Question: It is required to place a number of queens so that there is a queen in each row and column. Find the number of different placements of queens that satisfy the constraint that queens cannot attack each other. At the same time, the newly placed queen cannot be eaten by the existing knight, but there is no need to consider whether the knight will be attacked by the queen.
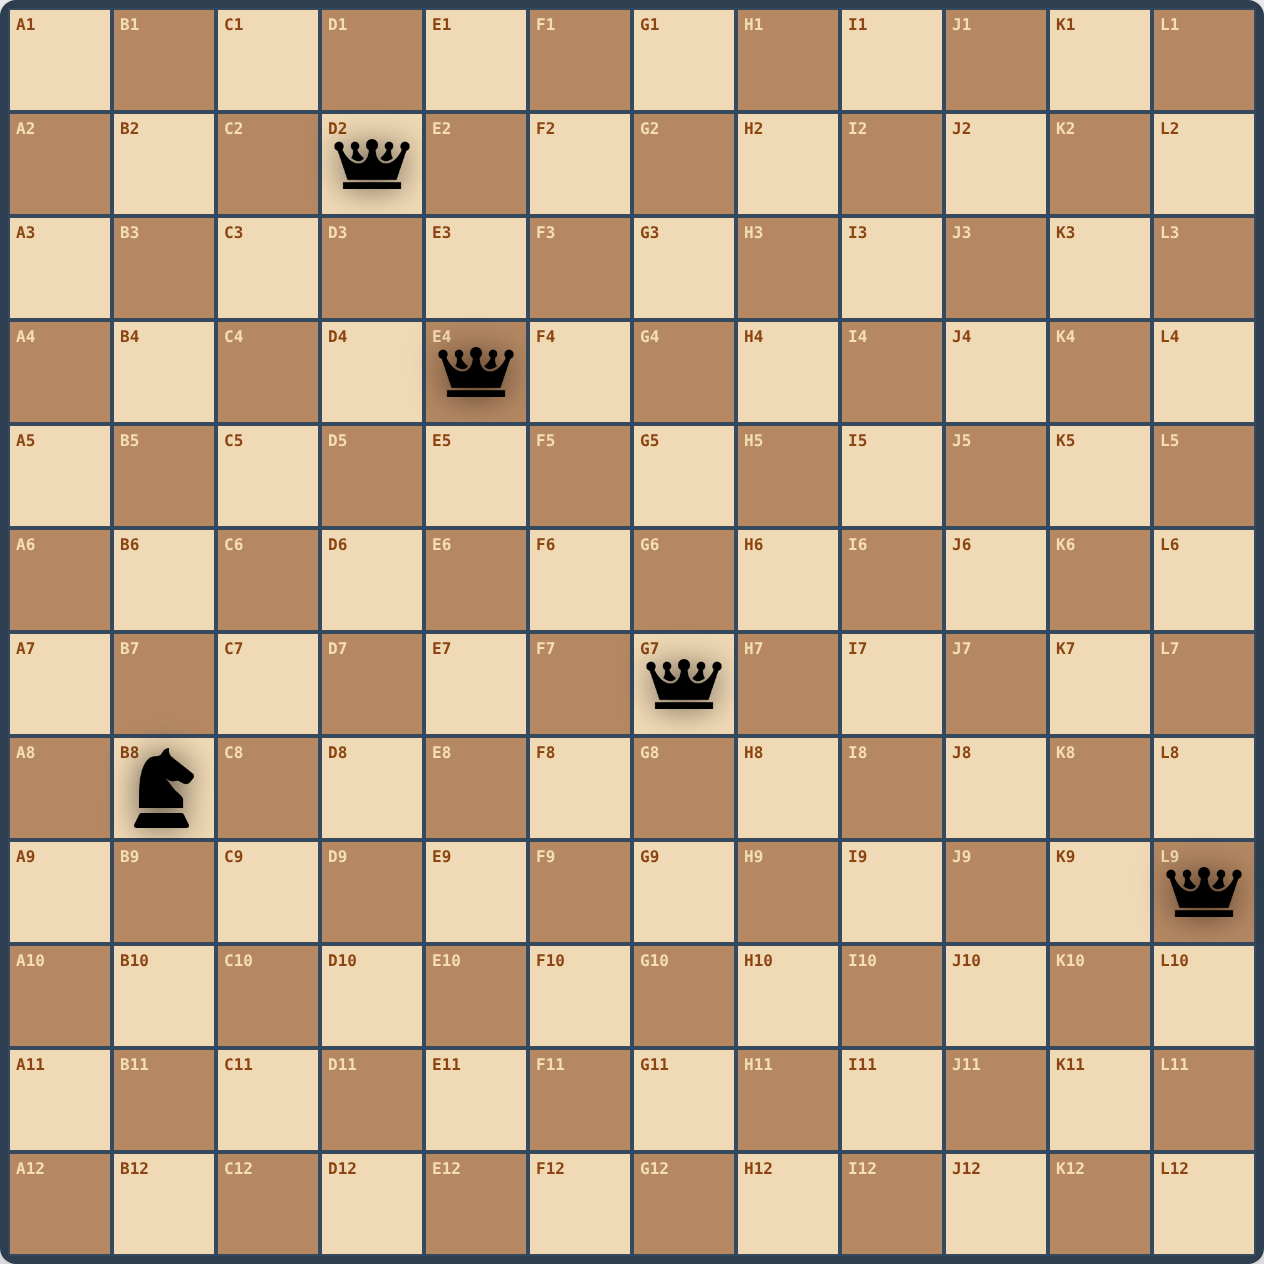
Answer: 2